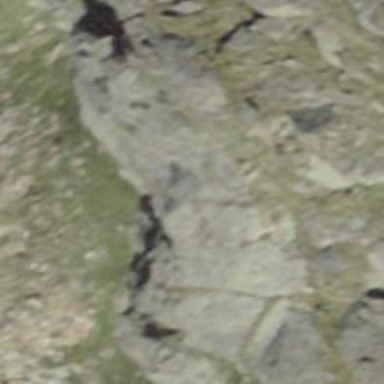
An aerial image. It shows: Cliff in nature.